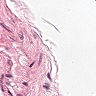
Metastatic tissue present: no